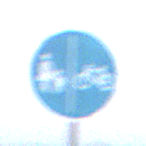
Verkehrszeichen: GetrennterRadUndGehwegRadwegRechts
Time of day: SunriseSunset
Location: Outdoor (Suburban)
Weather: Clear
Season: NotSpecified
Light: Natural